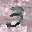
Label: 3